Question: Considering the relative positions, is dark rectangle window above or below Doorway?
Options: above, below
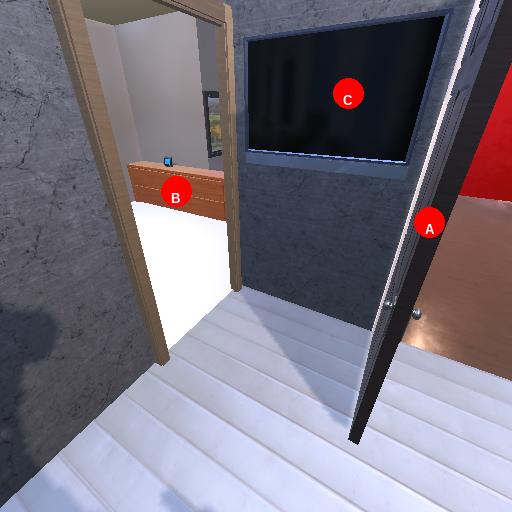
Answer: above